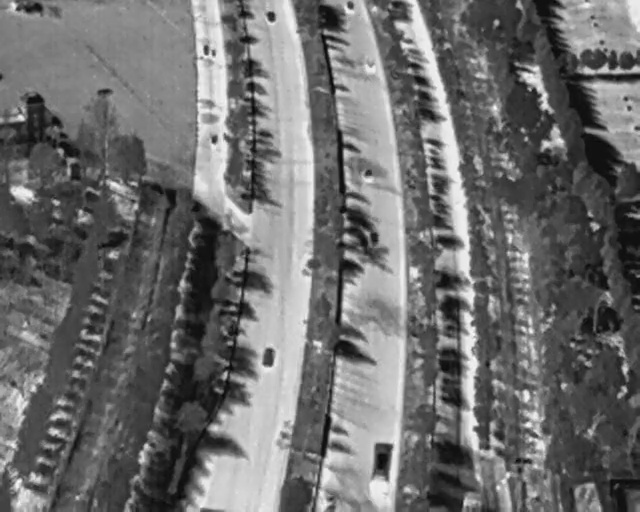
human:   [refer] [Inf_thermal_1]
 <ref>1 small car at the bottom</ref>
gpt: <box>[[56, 88, 62, 91, 4]]</box>

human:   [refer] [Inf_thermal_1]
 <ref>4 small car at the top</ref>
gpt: <box>[[41, 2, 43, 3, 157], [53, 0, 55, 1, 2], [31, 9, 33, 10, 2], [32, 26, 34, 27, 2]]</box>